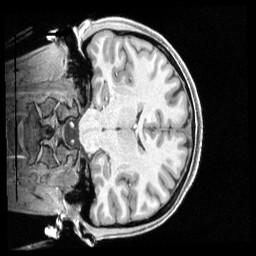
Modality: T1w
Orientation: coronal
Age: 21
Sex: female
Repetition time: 2.4 s
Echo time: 0.00222 s